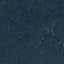
Label: Forest